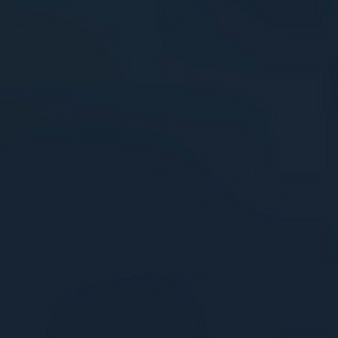
Label: other